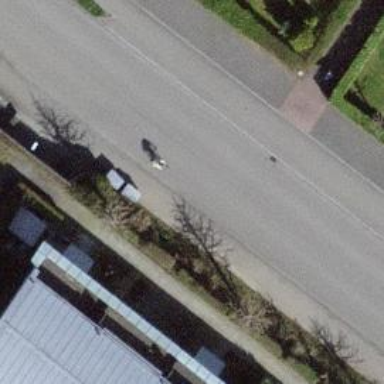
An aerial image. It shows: Sidewalk.